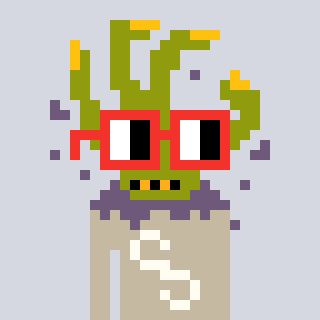
a pixel art character with square red glasses, a zombie-hand-shaped head and a bege-colored body on a cool background